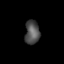
Tissue: lung
Cell type: Epithelial cells
Senescence score: 0.2401
Nuclear area (px): 342
Mean DAPI intensity: 79.418